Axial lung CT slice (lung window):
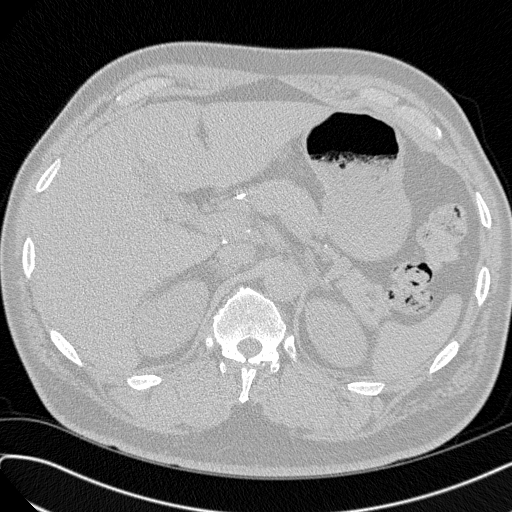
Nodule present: no